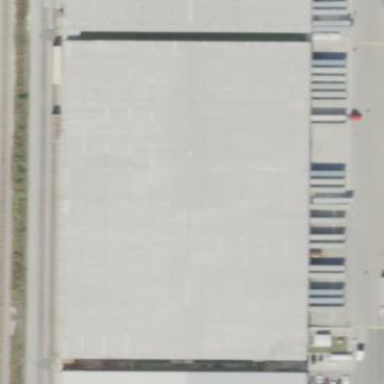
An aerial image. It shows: Warehouse.